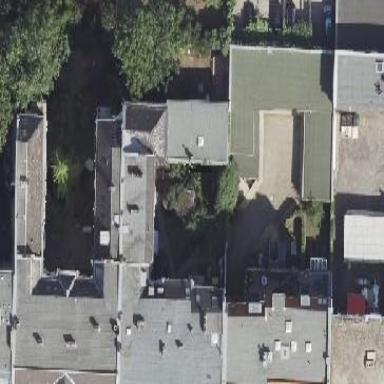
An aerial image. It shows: Apartment building with double saltbox roof shape.